Question: I am new to react-native and I want to design such a button, I tried and searched but could not find an answer
any help would be appreciated

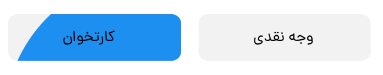
Answer: Look at this aproach, with radiusBorder you can achieve something close to you're looking for:
'''
import React from 'react';
import { View, StyleSheet, TouchableOpacity, Text } from 'react-native';
export default function NAME() {
return (
<TouchableOpacity>
<View style={styles.wrapperContainer}>
<View style={styles.Container}>
<Text>Foo</Text>
</View>
</View>
</TouchableOpacity>
);
}
const styles = StyleSheet.create({
Container: {
height: 50,
width: 100,
alignItems: 'center',
background: '#1f90f0',
borderRadius: 5,
justifyContent: 'center',
borderTopLeftRadius: 50,
borderLeftWidth: 2,
borderLeftColor: 'lightgray'
},
wrapperContainer: {
background: 'lightgray',
width: 100,
}
});
'''